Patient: sex F, age 31
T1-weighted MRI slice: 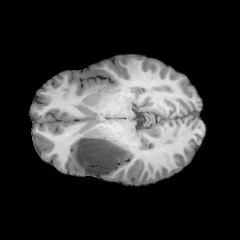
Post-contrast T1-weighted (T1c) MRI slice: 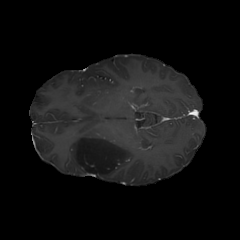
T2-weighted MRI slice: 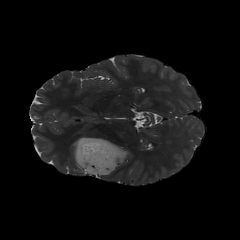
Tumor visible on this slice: yes
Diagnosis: Astrocytoma, IDH-mutant
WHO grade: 2